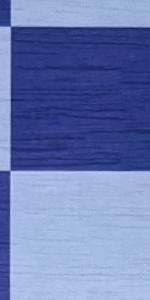
Label: Empty